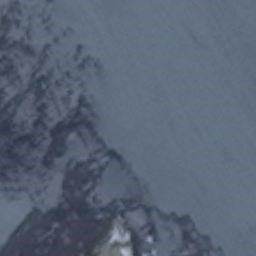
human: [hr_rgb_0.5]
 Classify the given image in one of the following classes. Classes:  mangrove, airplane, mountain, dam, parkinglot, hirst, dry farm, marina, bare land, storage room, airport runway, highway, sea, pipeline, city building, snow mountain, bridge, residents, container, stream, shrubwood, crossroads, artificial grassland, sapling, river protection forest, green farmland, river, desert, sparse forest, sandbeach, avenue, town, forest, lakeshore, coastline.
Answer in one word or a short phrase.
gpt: snow mountain